Question: I am playing around with collectionViews,
trying to create a custom design for image layout.
See below:
<URL>
I have achieved this.
I know the code isn't the most beautiful or regular, however I am intrigued to see if this is possible.
When I scroll, the cell are pushed to the bottom of the screen, to where they are no longer visible.
Is there a fix for this?
Results after scrolling vvv

<URL>
Here is the code: It can be copied to a blank project and run by itself for testing.
Any input would be greatly appreciated.
Thanks
'''
import UIKit
class ViewController: UIViewController, UICollectionViewDataSource, UICollectionViewDelegate, UICollectionViewDelegateFlowLayout {
var spiralNumber = 0
var collectionView: UICollectionView!
let colors = [UIColor.yellow, UIColor.red, UIColor.blue, UIColor.green, UIColor.purple, UIColor.systemRed, UIColor.systemMint, UIColor.systemBlue, UIColor.cyan, UIColor.gray, UIColor.systemTeal, UIColor.systemYellow]///testing purposes
func generateRandomNumber(min: Int, max: Int) -> Int {
return Int.random(in: min...max)
}//testing purposes
func subtractionFive(number: Int) -> Int {
let largestMultipleOfFive = (number / 5) * 5
return number - largestMultipleOfFive
}
override func viewDidLoad() {
super.viewDidLoad()
let layout = UICollectionViewFlowLayout()
layout.minimumInteritemSpacing = 0
layout.minimumLineSpacing = -(view.frame.width * 2/3) / 2
layout.sectionInset = .zero
collectionView = UICollectionView(frame: view.frame, collectionViewLayout: layout)
collectionView.dataSource = self
collectionView.delegate = self
collectionView.register(UICollectionViewCell.self, forCellWithReuseIdentifier: "cell")
collectionView.backgroundColor = .white
view.addSubview(collectionView)
}
func collectionView(_ collectionView: UICollectionView, numberOfItemsInSection section: Int) -> Int {
return 300
}
func collectionView(_ collectionView: UICollectionView, cellForItemAt indexPath: IndexPath) -> UICollectionViewCell {
let cell = collectionView.dequeueReusableCell(withReuseIdentifier: "cell", for: indexPath)
let randomNumber = generateRandomNumber(min: 0, max: colors.count-1)
let randomColor = colors[randomNumber]
cell.backgroundColor = randomColor
let spiralIndex = subtractionFive(number: indexPath.row)
spiralNumber = spiralIndex
let rowHeight = collectionView.frame.width
let rowNumber = CGFloat((indexPath.row/5))
let rowOffset = rowNumber*rowHeight
print("rowNumber-->", Int(rowNumber), rowOffset, rowOffset/rowNumber, spiralNumber)
if spiralNumber == 0 {
cell.frame = CGRect(x: 0, y: 0+rowOffset, width: cell.frame.width, height: cell.frame.height)
}else if spiralNumber == 1{
cell.frame = CGRect(x: cell.frame.width*2, y: 0+rowOffset, width: cell.frame.width, height: cell.frame.height)
}else if spiralNumber == 2{
cell.frame = CGRect(x: 0, y: (cell.frame.height/2)+rowOffset, width: cell.frame.width, height: cell.frame.height)
} else if spiralNumber == 3 {
cell.frame = CGRect(x: cell.frame.width, y: cell.frame.height+rowOffset, width: cell.frame.width, height: cell.frame.height)
} else if spiralNumber == 4{
cell.frame = CGRect(x: cell.frame.width/2, y: (cell.frame.height*2)+rowOffset, width: cell.frame.width, height: cell.frame.height)
}else{
cell.frame = CGRect(x: cell.frame.width, y: (cell.frame.height*2)+rowOffset, width: cell.frame.width, height: cell.frame.height)
}
return cell
}
func collectionView(_ collectionView: UICollectionView, layout collectionViewLayout: UICollectionViewLayout, sizeForItemAt indexPath: IndexPath) -> CGSize {
let width = collectionView.frame.width
let spiralIndex = subtractionFive(number: indexPath.row)
spiralNumber = spiralIndex
if spiralNumber == 0 || spiralNumber == 4{
return CGSize(width: width * 2/3, height: width * 1/3)
}else if spiralNumber == 1 || spiralNumber == 2{
return CGSize(width: width * 1/3, height: width * 2/3)
}else if spiralNumber == 3{
return CGSize(width: width * 1/3, height: width * 1/3)
}else{
return CGSize(width: width * 2/3, height: width * 1/3)
}
}
func collectionView(_ collectionView: UICollectionView, willDisplay cell: UICollectionViewCell, forItemAt indexPath: IndexPath) {
print("test->", indexPath.row/5)
}
}
'''
I was expecting the cells to remain in place as I scroll down. I.e. Normal behaviour of a collectionView.
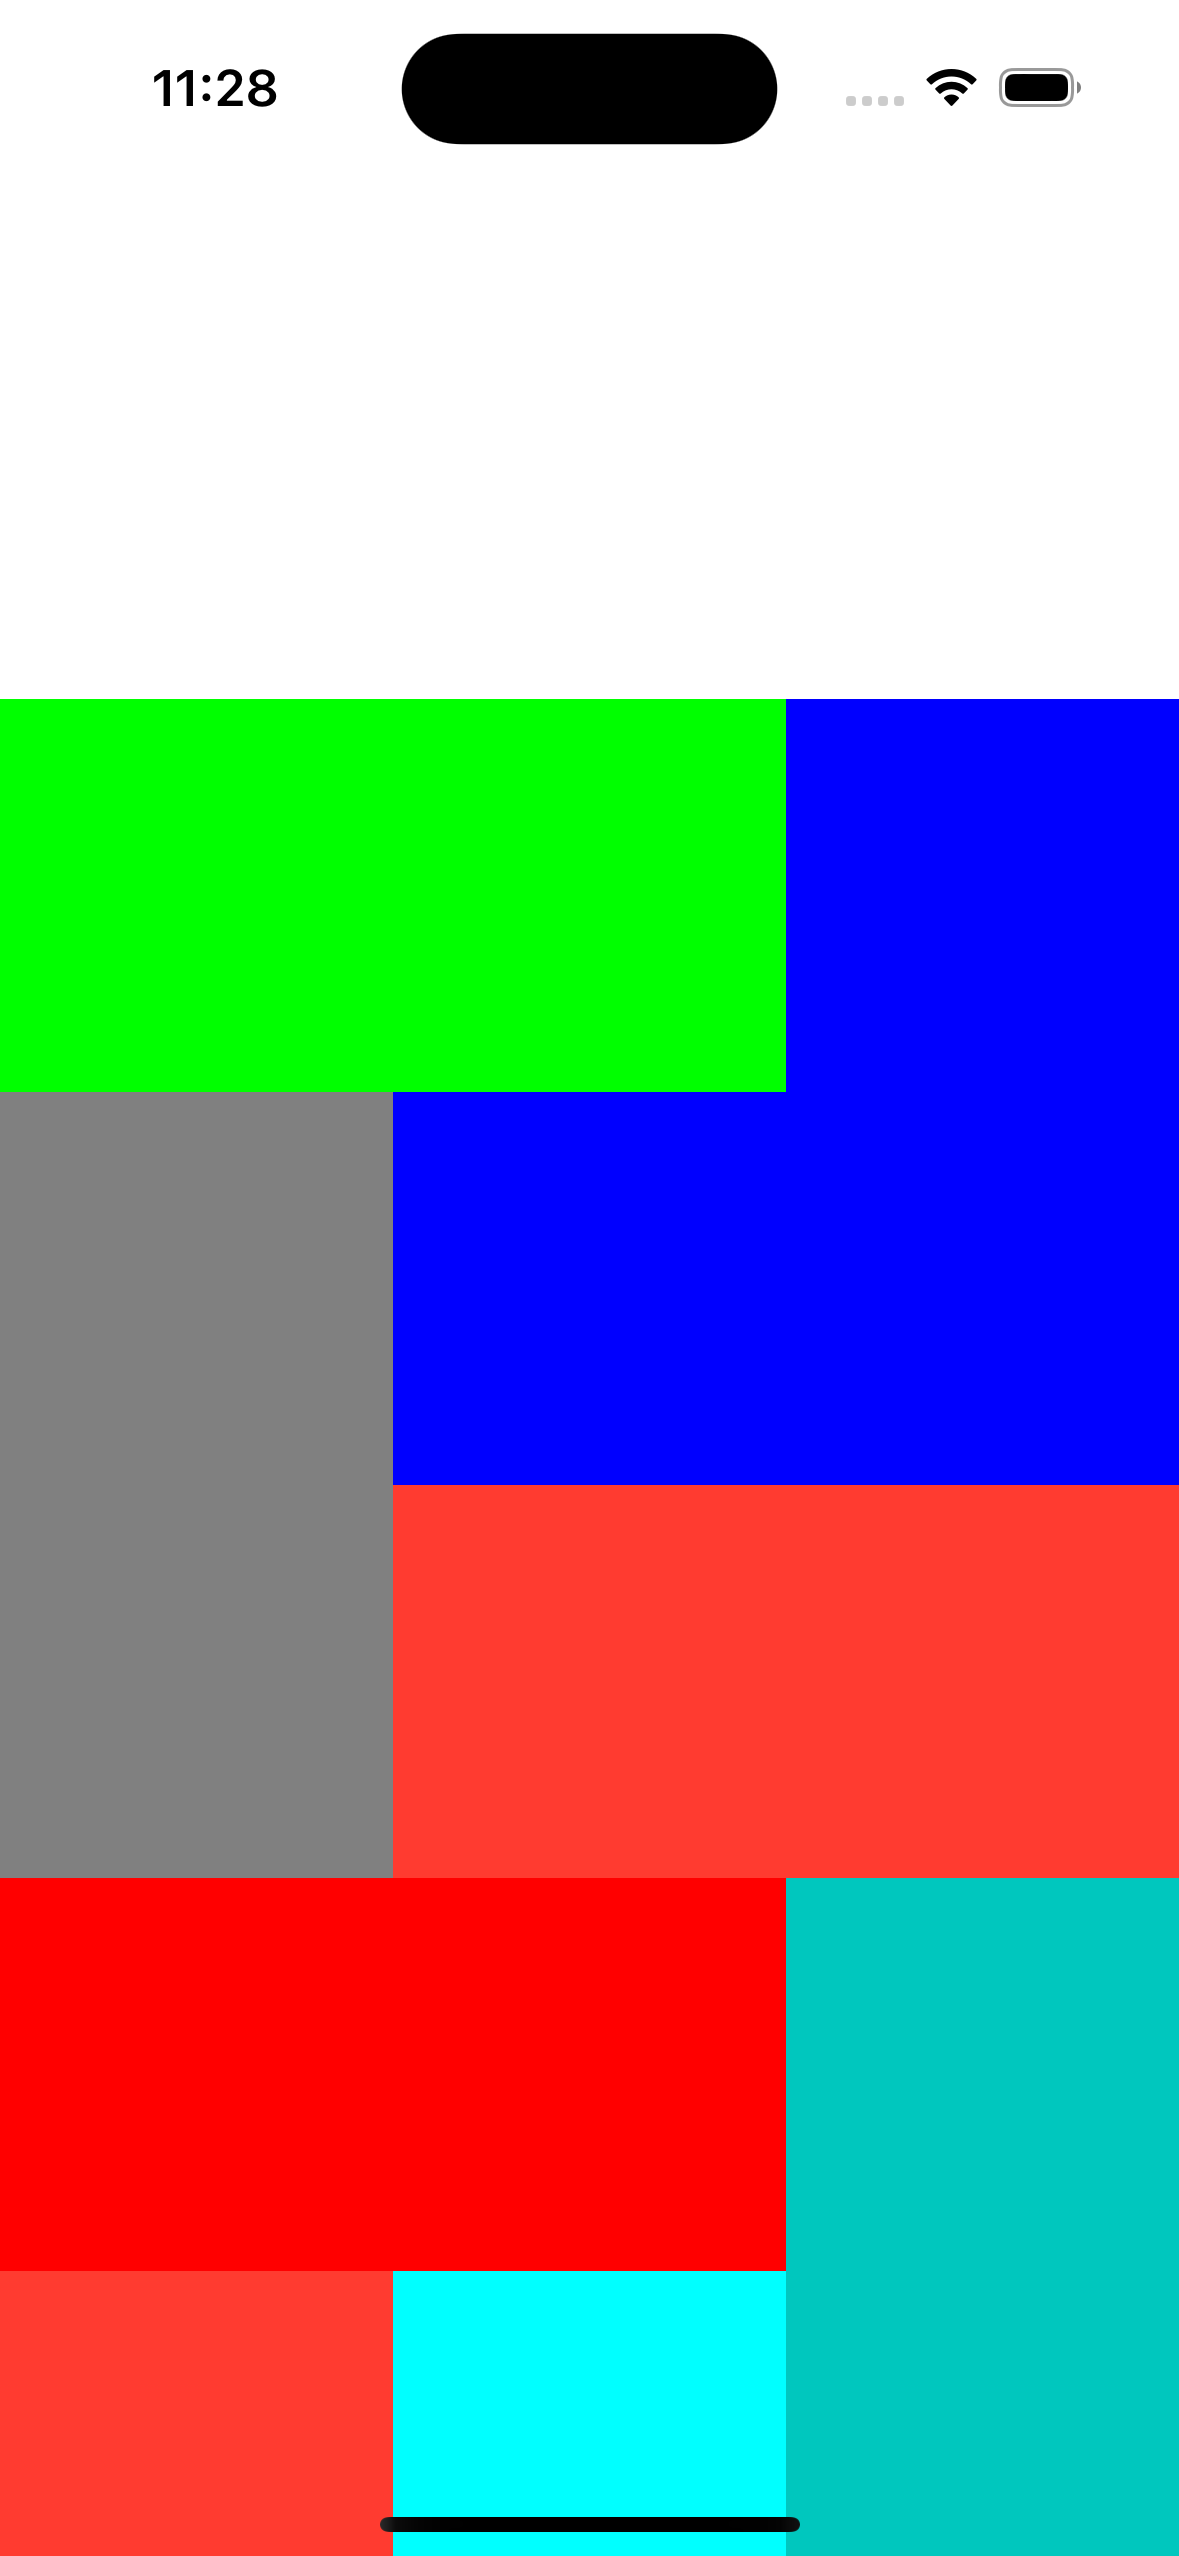
Answer: be careful don't do any resizing in this function
'''
func collectionView(_ collectionView: UICollectionView, cellForItemAt indexPath: IndexPath)
'''
all resizing should be in here
'''
func collectionView(_ collectionView: UICollectionView, layout collectionViewLayout: UICollectionViewLayout, sizeForItemAt indexPath: IndexPath)
'''
Collection view does not know how to draw cells inside of it so it needs a layout so apple provide us with a default layout called <URL>. which you implement sizeForItemAt function to tell the layout the size you want for each cell but it's limited so when you want to do something like your example you need to ignore the default layout and create your own custom layout here is the final code
'''
import UIKit
class ViewController: UIViewController, UICollectionViewDataSource, UICollectionViewDelegate, UICollectionViewDelegateFlowLayout {
var spiralNumber = 0
var collectionView: UICollectionView!
let colors = [UIColor.yellow, UIColor.red, UIColor.blue, UIColor.green, UIColor.purple, UIColor.systemRed, UIColor.systemMint, UIColor.systemBlue, UIColor.cyan, UIColor.gray, UIColor.systemTeal, UIColor.systemYellow]///testing purposes
func generateRandomNumber(min: Int, max: Int) -> Int {
return Int.random(in: min...max)
}//testing purposes
func subtractionFive(number: Int) -> Int {
let largestMultipleOfFive = (number / 5) * 5
return number - largestMultipleOfFive
}
override func viewDidLoad() {
super.viewDidLoad()
let layout = CustomCollectionViewLayout()
collectionView = UICollectionView(frame: view.frame, collectionViewLayout: layout)
collectionView.dataSource = self
collectionView.delegate = self
collectionView.register(UICollectionViewCell.self, forCellWithReuseIdentifier: "cell")
collectionView.backgroundColor = .white
view.addSubview(collectionView)
}
func numberOfSections(in collectionView: UICollectionView) -> Int {
return 1
}
func collectionView(_ collectionView: UICollectionView, numberOfItemsInSection section: Int) -> Int {
return 300
}
func collectionView(_ collectionView: UICollectionView, cellForItemAt indexPath: IndexPath) -> UICollectionViewCell {
let cell = collectionView.dequeueReusableCell(withReuseIdentifier: "cell", for: indexPath)
let randomNumber = generateRandomNumber(min: 0, max: colors.count-1)
let randomColor = colors[randomNumber]
cell.backgroundColor = randomColor
return cell
}
func collectionView(_ collectionView: UICollectionView, willDisplay cell: UICollectionViewCell, forItemAt indexPath: IndexPath) {
// print("test->", indexPath.row/5)
}
}
class CustomCollectionViewLayout: UICollectionViewLayout {
private var cachedAttributes: [UICollectionViewLayoutAttributes] = []
private var contentHeight:CGFloat = 0
var spiralNumber = 0
private var contentWidth: CGFloat {
guard let collectionView = collectionView else {
return 0
}
let insets = collectionView.contentInset
return collectionView.bounds.width - (insets.left + insets.right)
}
override var collectionViewContentSize: CGSize {
return CGSize(width: contentWidth, height: contentHeight)
}
func subtractionFive(number: Int) -> Int {
let largestMultipleOfFive = (number / 5) * 5
return number - largestMultipleOfFive
}
override func prepare() {
guard cachedAttributes.isEmpty, let collectionView else {return}
for index in 0..<collectionView.numberOfItems(inSection: 0) {
let indexPath = IndexPath(item: index, section: 0)
let spiralIndex = subtractionFive(number: indexPath.row)
spiralNumber = spiralIndex
let rowHeight = contentWidth
let rowNumber = CGFloat((indexPath.row/5))
let rowOffset = rowNumber*rowHeight
let width = contentWidth
spiralNumber = spiralIndex
var size: CGSize = .zero
if spiralNumber == 0 || spiralNumber == 4{
size = CGSize(width: width * 2/3, height: width * 1/3)
}else if spiralNumber == 1 || spiralNumber == 2{
size = CGSize(width: width * 1/3, height: width * 2/3)
}else if spiralNumber == 3{
size = CGSize(width: width * 1/3, height: width * 1/3)
}else{
size = CGSize(width: width * 2/3, height: width * 1/3)
}
var frame:CGRect = .zero
if spiralNumber == 0 {
frame = CGRect(x: 0, y: 0+rowOffset, width: size.width, height: size.height)
}else if spiralNumber == 1{
frame = CGRect(x: size.width*2, y: 0+rowOffset, width: size.width, height: size.height)
}else if spiralNumber == 2{
frame = CGRect(x: 0, y: (size.height/2)+rowOffset, width: size.width, height: size.height)
} else if spiralNumber == 3 {
frame = CGRect(x: size.width, y: size.height+rowOffset, width: size.width, height: size.height)
} else if spiralNumber == 4{
frame = CGRect(x: size.width/2, y: (size.height*2)+rowOffset, width: size.width, height: size.height)
}else{
frame = CGRect(x: size.width, y: (size.height*2)+rowOffset, width: size.width, height: size.height)
}
let attributes = UICollectionViewLayoutAttributes(forCellWith: indexPath)
attributes.frame = frame
cachedAttributes.append(attributes)
contentHeight = max(contentHeight, frame.maxY)
}
}
override func layoutAttributesForElements(in rect: CGRect) -> [UICollectionViewLayoutAttributes]? {
var visibleLayoutAttributes: [UICollectionViewLayoutAttributes] = []
for attributes in cachedAttributes {
if attributes.frame.intersects(rect) {
visibleLayoutAttributes.append(attributes)
}
}
return visibleLayoutAttributes
}
}
'''
if you want to learn more about collection view custom layout check this helpful blog
<URL>